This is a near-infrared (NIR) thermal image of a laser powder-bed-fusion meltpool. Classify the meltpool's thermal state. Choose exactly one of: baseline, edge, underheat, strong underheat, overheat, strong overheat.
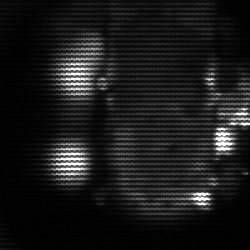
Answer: strong underheat